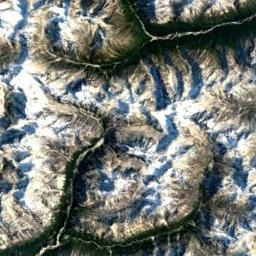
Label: snowberg